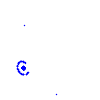
Particle: electron